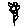
Label: flower